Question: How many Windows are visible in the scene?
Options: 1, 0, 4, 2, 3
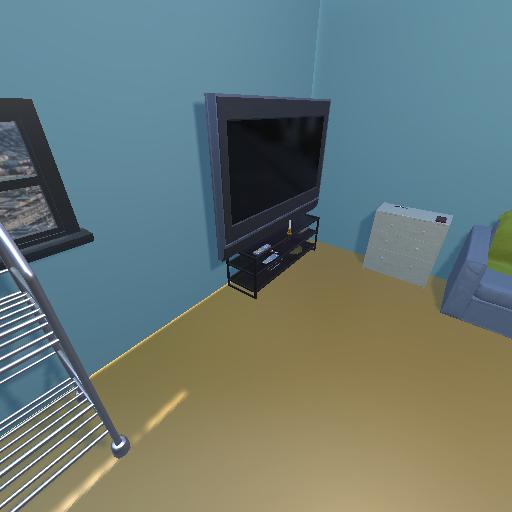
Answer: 1